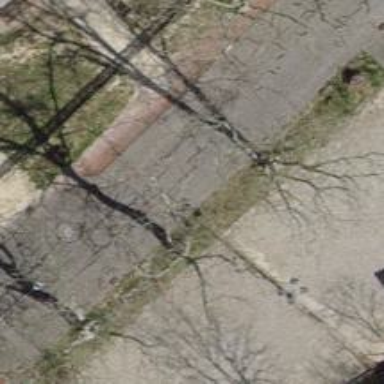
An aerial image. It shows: Avenue lined with trees.